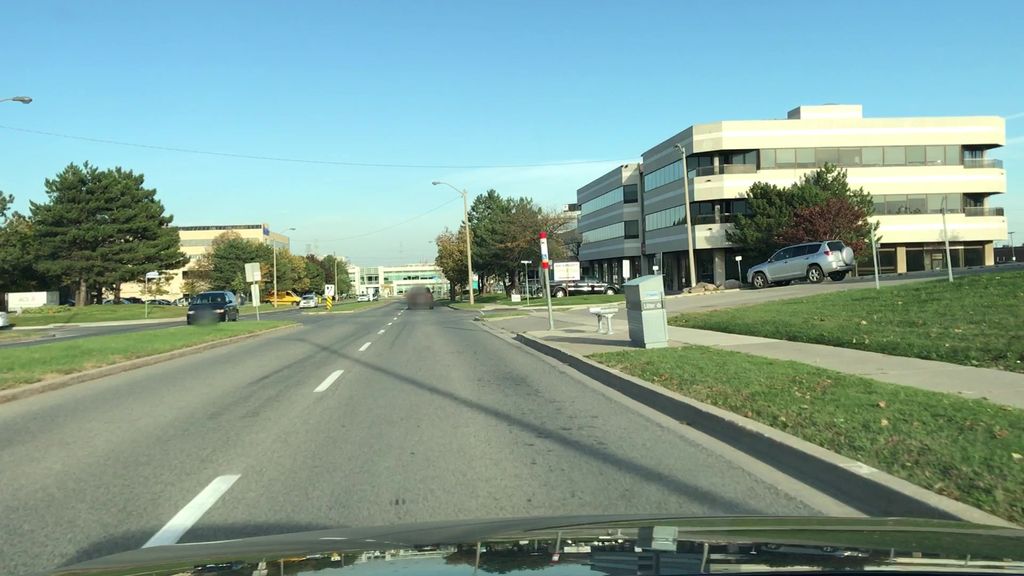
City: toronto